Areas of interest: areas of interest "Hubei Three Gorges Vocational and Technical College Library"
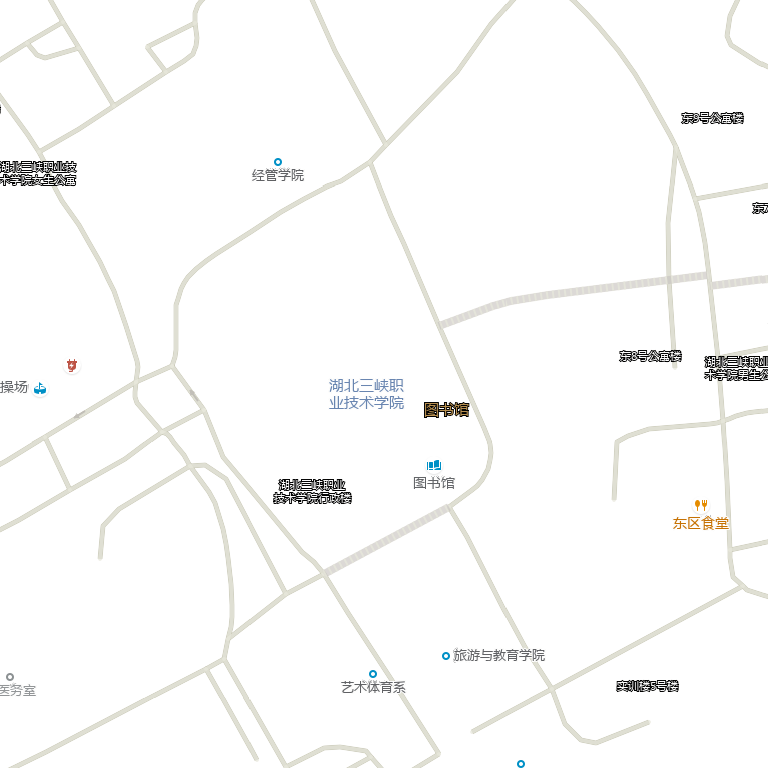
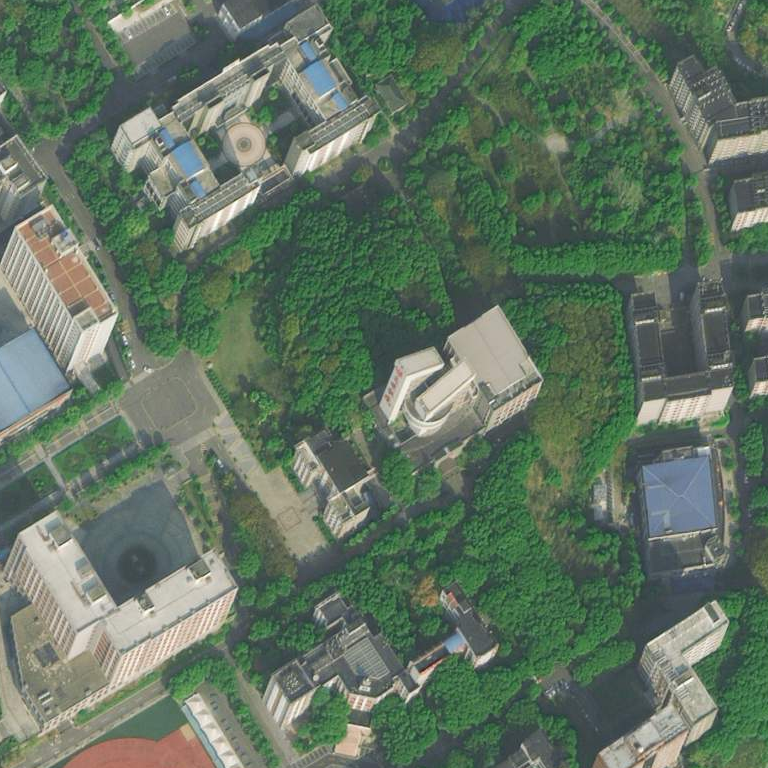